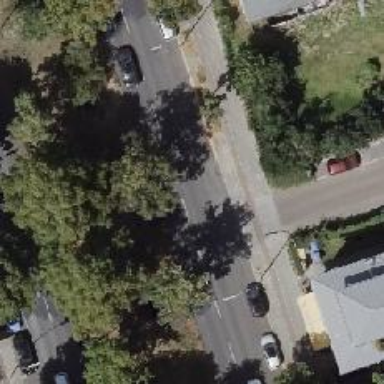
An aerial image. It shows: Uncontrolled road crossing with pedestrian island.